Question: I have a table with contacts and their key skills where values are divided by a semicolon:

And I can't figure out how to replace short key skills without harming the existing longer skills. E.g. is included in word Blding
For more than 4 letters I'm using below SQL script to replace value1 (@current) for value2 (@replace) just fine
'''
DECLARE @current varchar(50) = 'UI'
DECLARE @replace varchar(50) = 'New Skill'
UPDATE database.dbo.contact
SET key_skill = CASE
WHEN key_skill LIKE '%'+@replace+'%'+@current THEN REPLACE(key_skill, ';'+@current, '')
WHEN key_skill LIKE '%'+@current+'%'+@replace THEN REPLACE(key_skill, @current+';', '')
WHEN (key_skill LIKE '%'+@replace+'%'+@current+'%') OR (key_skill LIKE '%'+@current+'%'+@replace+'%') THEN REPLACE(key_skill, @current+';', '')
WHEN key_skill LIKE '%'+@current+'%' THEN REPLACE(key_skill, @current, @replace)
ELSE key_skill END
FROM database.dbo.contact
WHERE (key_skill LIKE '%'+@current+'%')
'''
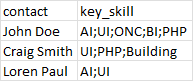
Answer: If it is at all possible you should change your design as soon as possible. There is almost never a good reason to store lists as delimited strings in a database. Databases already have the perfect structure for storing lists, they are called tables. A second table that links contacts to skills will be really useful here. Something like this:
'''
CREATE TABLE dbo.Contact
(
ContactID INT IDENTITY (1, 1) NOT NULL,
Name VARCHAR(255) NOT NULL,
CONSTRAINT PK_Contact__ContractID PRIMARY KEY (ContactID)
);
CREATE TABLE dbo.KeySkill
(
KeySkillID INT IDENTITY (1, 1) NOT NULL,
Name VARCHAR(50) NOT NULL,
CONSTRAINT PK_KeySkill__KeySkillID PRIMARY KEY (KeySkillID)
);
CREATE TABLE dbo.ContactKeySkill
(
ContactID INT NOT NULL,
KeySkillID INT NOT NULL,
CONSTRAINT PK_ConactKeySkill__ContactID_KeySkillID PRIMARY KEY (ContactID, KeySkillID),
CONSTRAINT FK_ContactKeySill__ContactID FOREIGN KEY (ContactID) REFERENCES dbo.Contact (ContactID),
CONSTRAINT FK_ContactKeySill__KeySkillID FOREIGN KEY (KeySkillID) REFERENCES dbo.KeySkill (KeySkillID)
);
'''
With this structure in place everything else becomes significantly easier. You can recreate your existing format if needed as follows:
'''
SELECT c.ContactID, c.Name, Skills = STRING_AGG(ks.Name, ';')
FROM dbo.Contact AS c
INNER JOIN dbo.ContactKeySkill AS cks
ON cks.ContactID = c.ContactID
INNER JOIN dbo.KeySkill AS ks
ON ks.KeySkillID = cks.KeySkillID
GROUP BY c.ContactID, c.Name;
'''
You are also in complete control of ordering and filtering (with indexes), and data integrity (no duplicates, or typos etc).
Adding/removing skills becomes as simple as inserting/deleting rows rather than having to do any string manipulation.
And if you decided you wanted to rename a skill, e.g. "UI" with "User Interface" well, again that is really really easy in a properly designed database:
'''
UPDATE dbo.KeySkill
SET Name = 'User Interface'
WHERE Name = 'UI';
'''
Because you have now separated all your data, you can be certain that when you update 'UI' there are no side effects because that is the only value stored in that field.
<URL>
---
If you are not in control of your design and can't make these changes, then the following should work for you:
'''
STUFF(key_skill,
CHARINDEX(CONCAT(';', @current, ';'),CONCAT(';', key_skill, ';')),
LEN(@current),
@replace);
'''
The premise is that if you add ';' to the start and the end of both your 'key_skill' string and your '@current' parameter, then it doesn't matter whether the term is at the start or the end of the string, you would be looking for ';UI;' in ';UI;PHP;Building;', so the search term no longer matches in 'building'.
It is easier to use <URL>.
'''
CREATE TABLE #T (Contact VARCHAR(255), key_skill VARCHAR(255));
INSERT #T(Contact, key_skill)
VALUES
('John Doe', 'AI;UI;ONC;BI;PHP'),
('Craig Smith', 'UI;PHP;Building'),
('Loren Paul', 'AI;UI');
DECLARE @current VARCHAR(50) = 'UI',
@replace VARCHAR(50) = 'New Skill'
UPDATE #T
SET key_skill = STUFF(key_skill,
CHARINDEX(CONCAT(';', @current, ';'),CONCAT(';', key_skill, ';')),
LEN(@current),
@replace)
WHERE CHARINDEX(CONCAT(';', @current, ';'),CONCAT(';', key_skill, ';')) > 0;
SELECT *
FROM #T;
'''
---
Since you can't change your data structure a more robust method of doing this will be to deconstruct your delimited list (using 'STRING_SPLIT()'), then make your changes, then reconstruct it again (using 'STRING_AGG()'), e.g.
'''
CREATE TABLE #T (Contact VARCHAR(255), key_skill VARCHAR(255));
INSERT #T(Contact, key_skill)
VALUES
('John Doe', 'AI;UI;ONC;BI;PHP'),
('Craig Smith', 'UI;PHP;Building'),
('Loren Paul', 'AI;UI');
DECLARE @current VARCHAR(50) = 'UI',
@replace VARCHAR(50) = 'New Skill'
UPDATE t
SET t.key_skill = s.NewList
FROM #T AS t
CROSS APPLY
( SELECT STRING_AGG(Value, ';')
FROM ( SELECT Value
FROM STRING_SPLIT(t.key_skill, ';') AS s
WHERE s.value <> @current
UNION
SELECT @replace
WHERE @replace <> ''
) AS s
) AS s (NewList);
'''
Where no '@current' value is specified this will simply add a skill, and where no '@replace' is set, then this will just remove the '@current'.
<URL>
---
For SQL Server 2016 that doesn't support 'STRING_AGG()' you can use XML extensions as an alternative:
'''
DECLARE @current VARCHAR(50) = 'UI',
@replace VARCHAR(50) = 'New Skill'
UPDATE t
SET t.key_skill = STUFF(s.NewList.value('.', 'NVARCHAR(MAX)'), 1, 1, '')
FROM #T AS t
CROSS APPLY
( SELECT CONCAT(';', Value)
FROM ( SELECT Value
FROM STRING_SPLIT(t.key_skill, ';') AS s
WHERE s.value <> @current
UNION
SELECT @replace
WHERE @replace <> ''
) AS s
FOR XML PATH(''), TYPE
) AS s (NewList);
'''